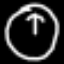
Label: clock